Question:
I have a TravelTime Column and I want to Total the total travel time Column
Expected Measure in DAX (Total Sum in HH:MM): 10.0
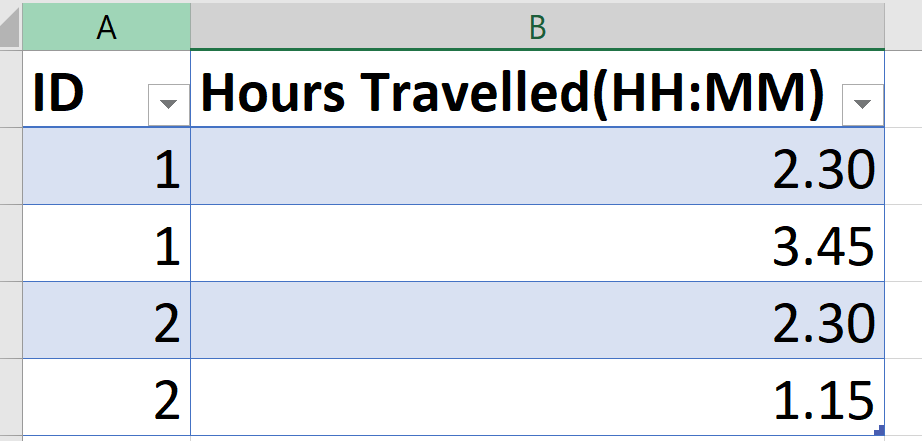
Answer: You can write below code for getting sum of your time
'''
Total Time = FORMAT(SUM(Time_data[Travel_time]),"HH:MM")
'''
<URL>